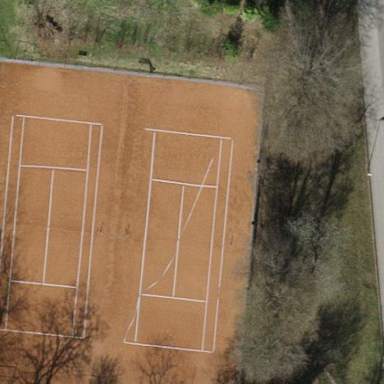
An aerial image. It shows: Tennis court on pitch.